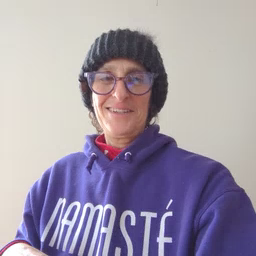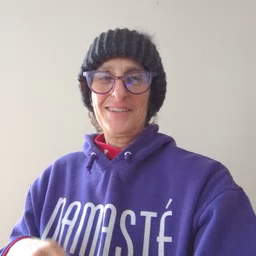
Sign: hate